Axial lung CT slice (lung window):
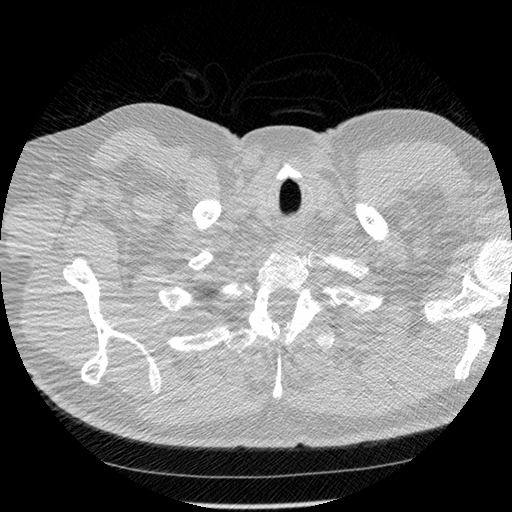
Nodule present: no